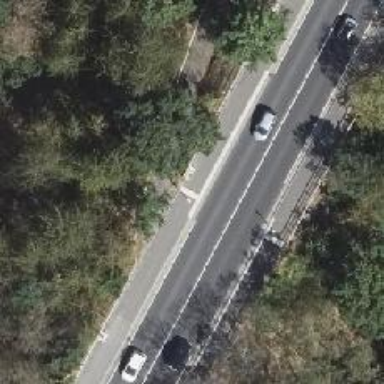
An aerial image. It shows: Asphalt footway.